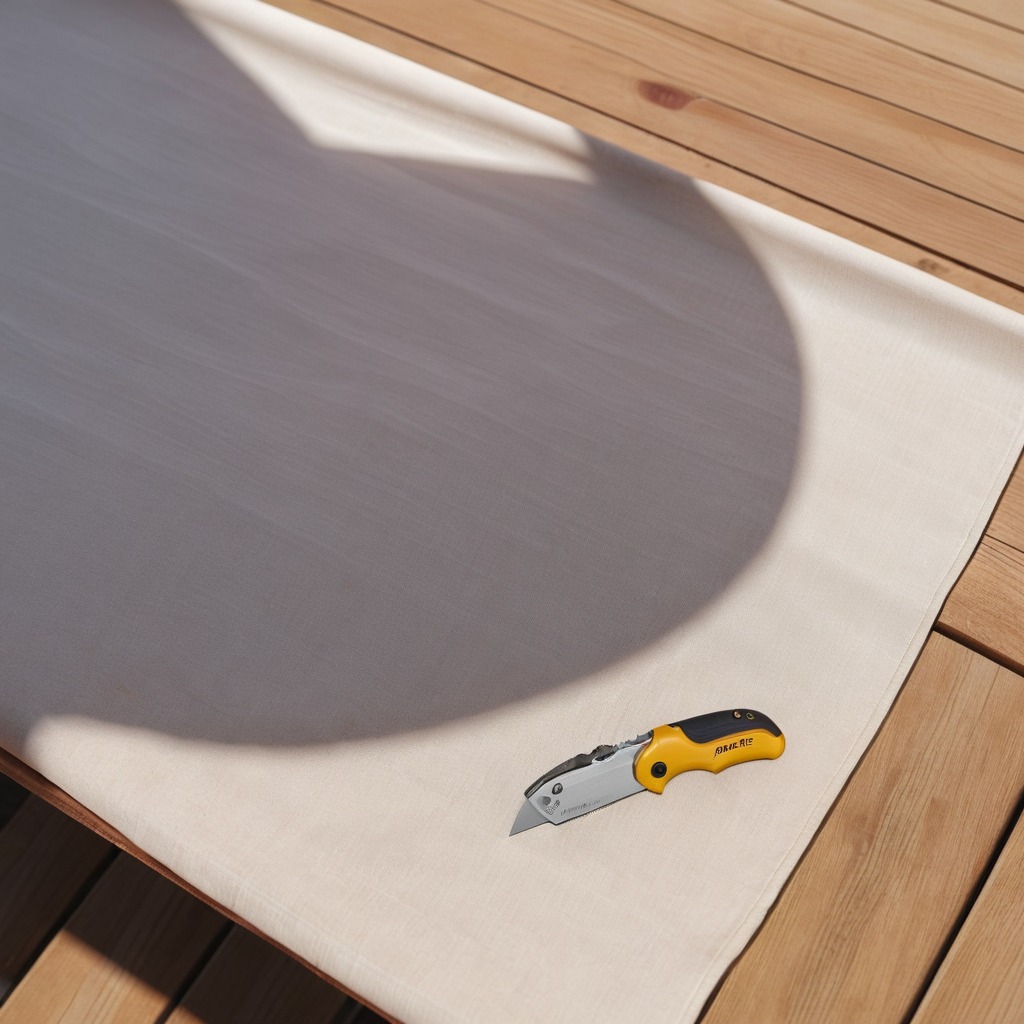
A utility knife is lying on a wooden table in an outdoor workshop during daytime bright natural light soft shadows worn but beneath the cloth.